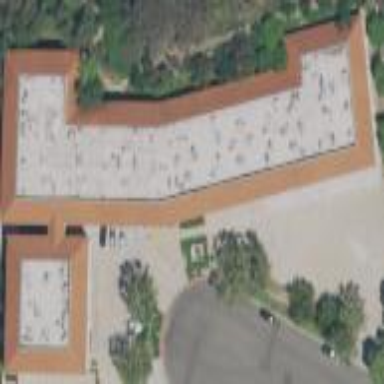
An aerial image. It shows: Commercial building.